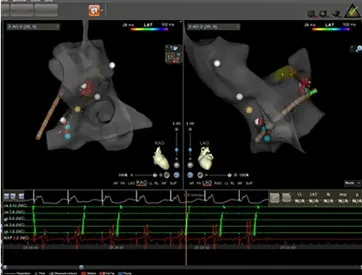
Electrophysiology study was performed with zero-fluoroscopy-approach-guided Carto 3TM system. (C) The ablation targets of left lateral and septal accessory pathways.
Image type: radiology (x_ray)